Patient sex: M
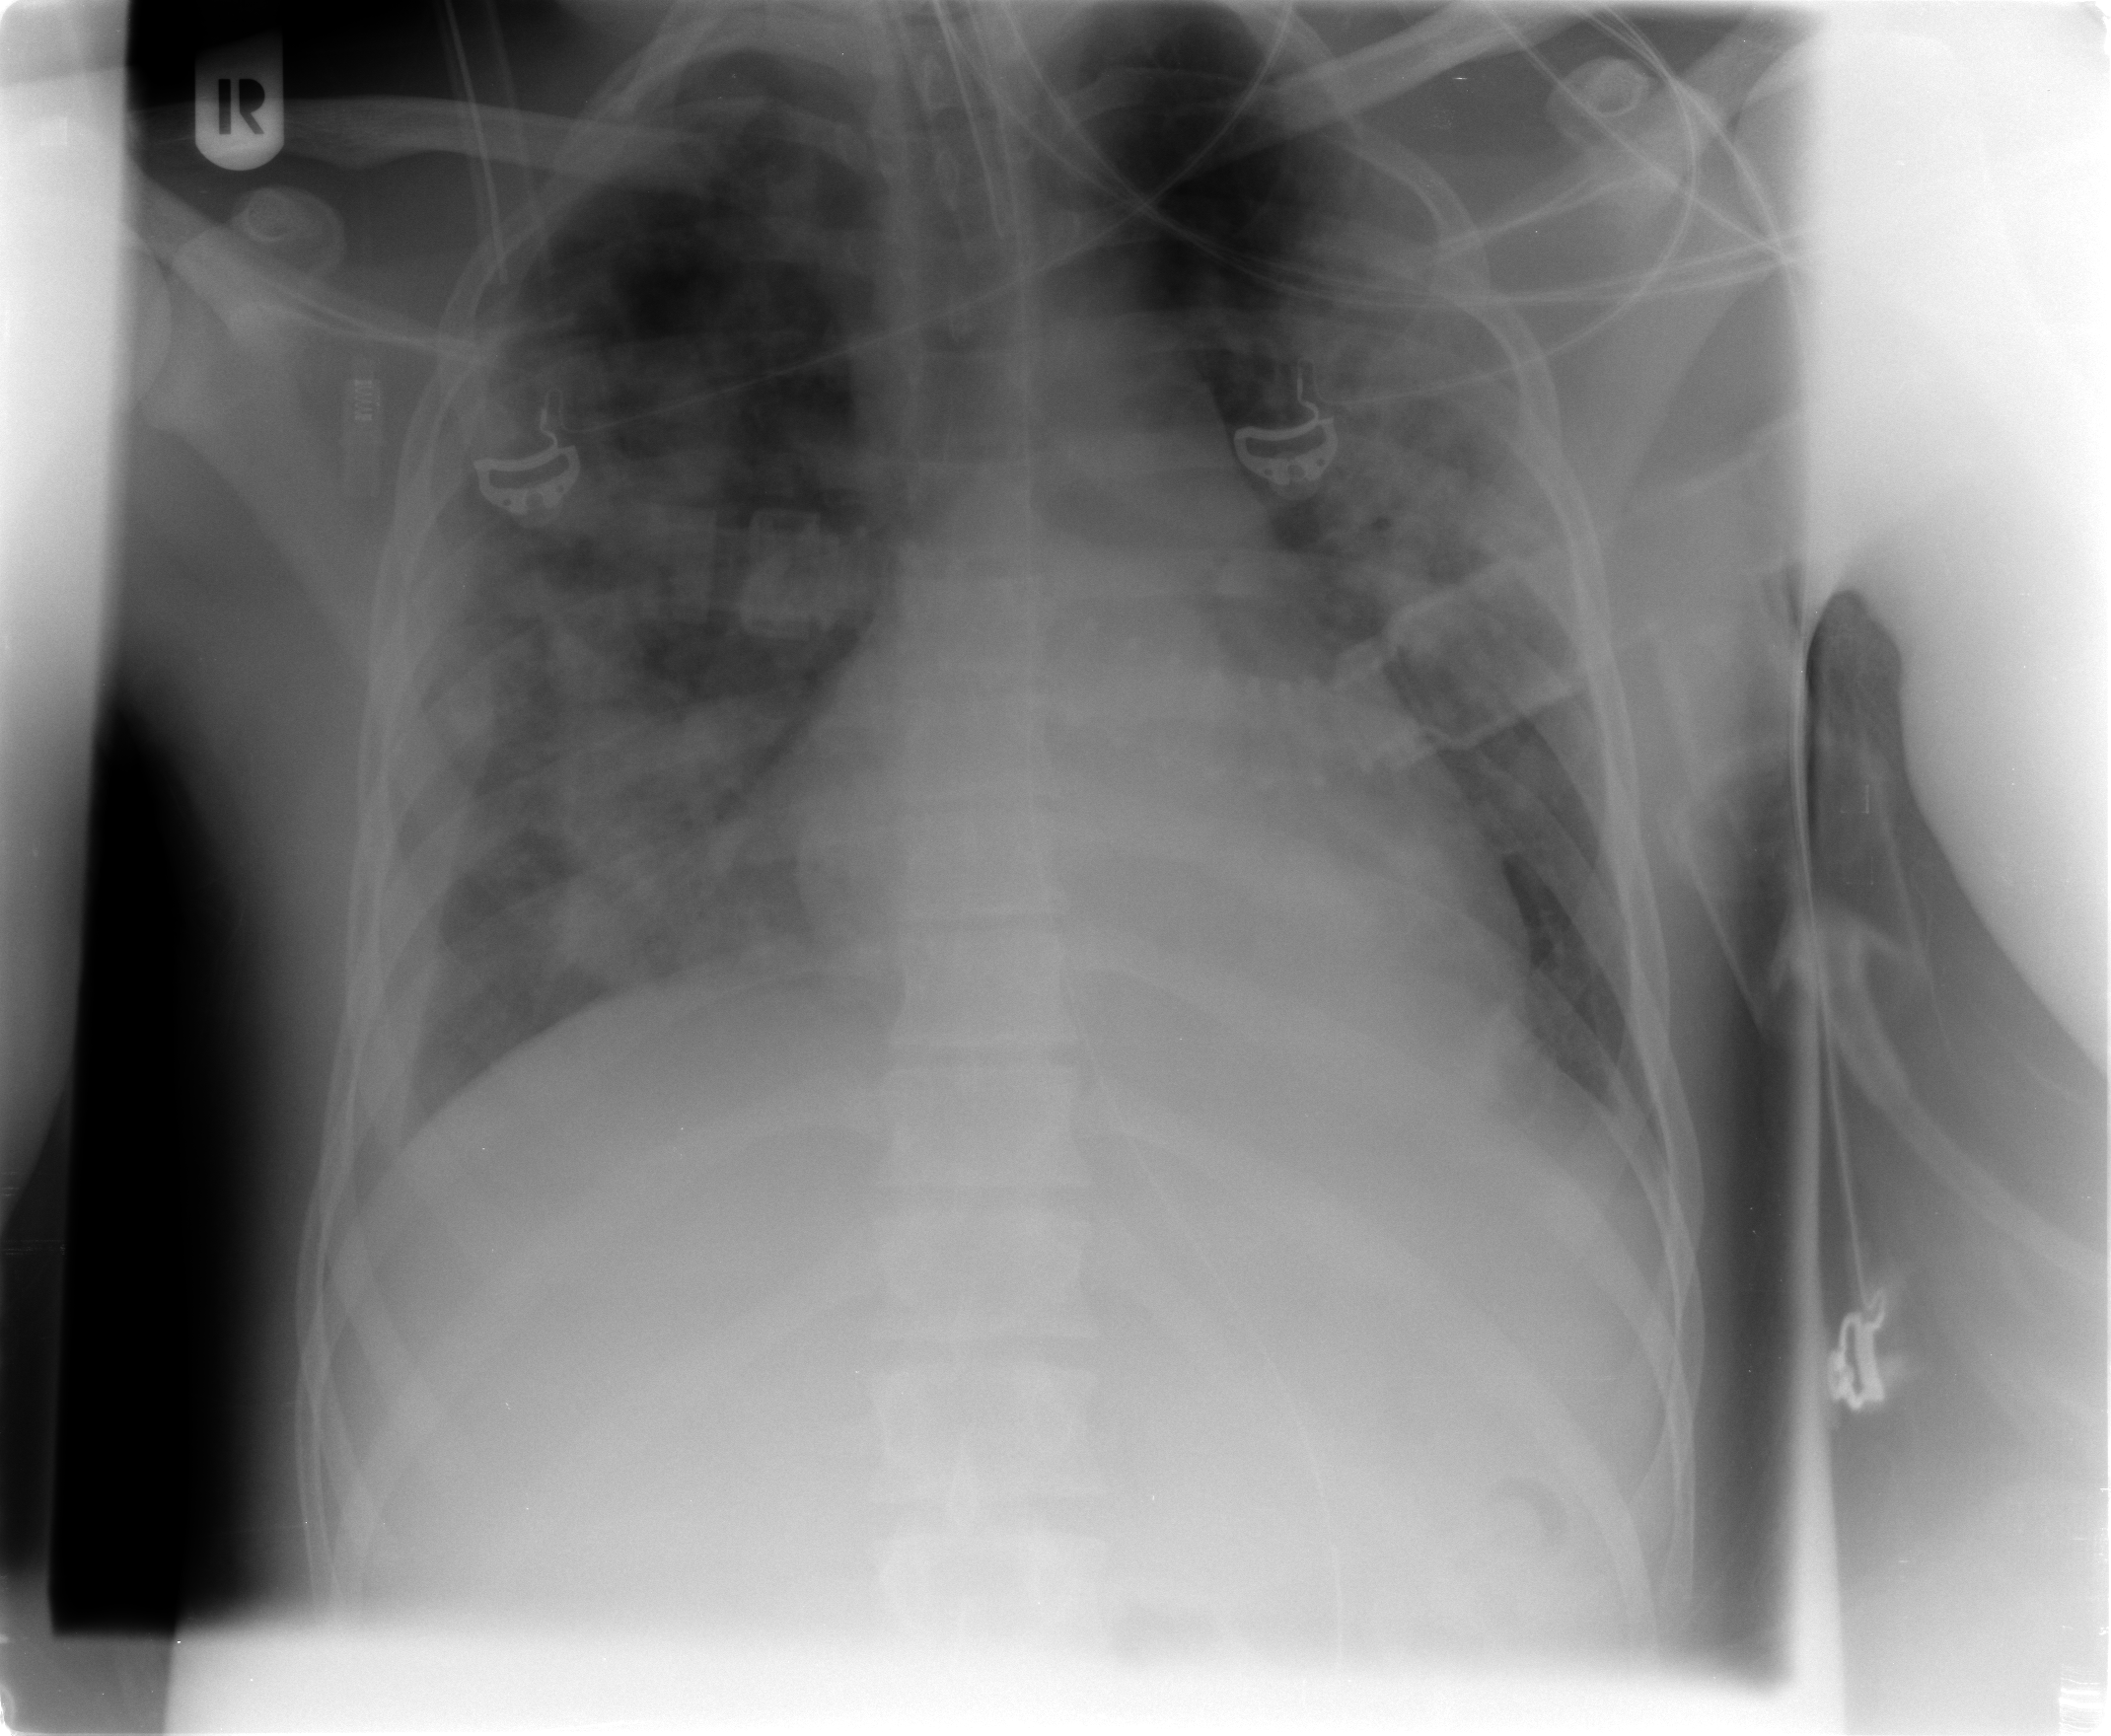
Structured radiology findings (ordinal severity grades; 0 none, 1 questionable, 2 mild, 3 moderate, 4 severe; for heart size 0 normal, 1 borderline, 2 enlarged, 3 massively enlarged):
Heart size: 0
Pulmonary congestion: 0
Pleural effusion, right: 2
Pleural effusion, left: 1
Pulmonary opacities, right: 3
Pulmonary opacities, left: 3
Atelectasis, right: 3
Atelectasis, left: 3